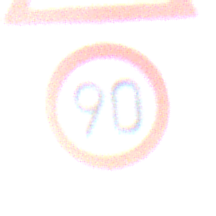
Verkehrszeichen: Geschwindigkeit90
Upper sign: ReiterRechts
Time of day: SunriseSunset
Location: Outdoor (Nature)
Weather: PartlyCloudy
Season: NotSpecified
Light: Natural